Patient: sex M, age 42
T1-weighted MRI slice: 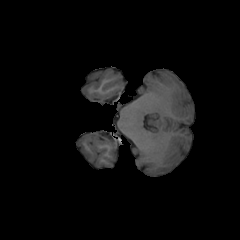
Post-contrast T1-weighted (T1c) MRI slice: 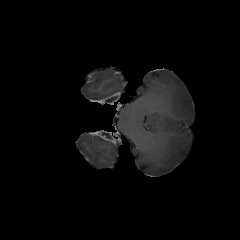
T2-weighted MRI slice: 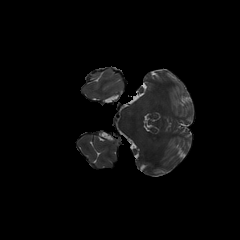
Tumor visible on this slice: no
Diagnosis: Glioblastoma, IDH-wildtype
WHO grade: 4